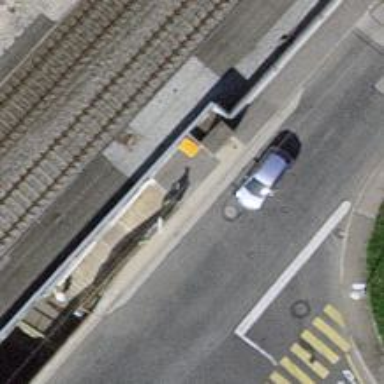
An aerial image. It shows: Asphalt sidewalk along the footway.